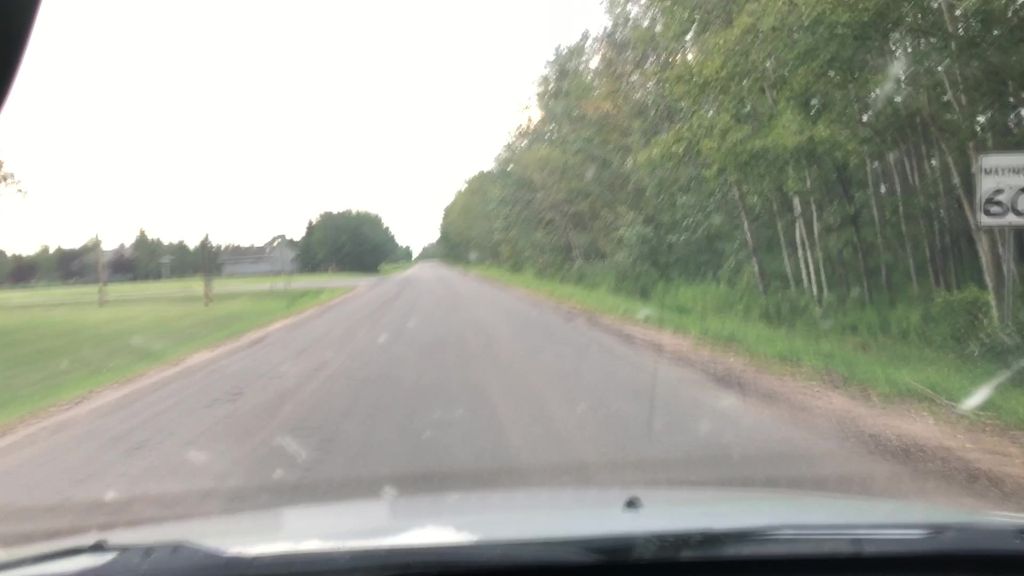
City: edmonton